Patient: sex F, age 48
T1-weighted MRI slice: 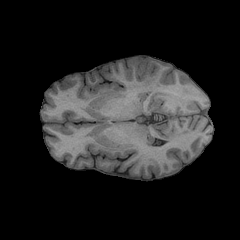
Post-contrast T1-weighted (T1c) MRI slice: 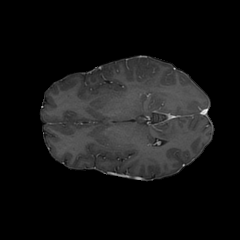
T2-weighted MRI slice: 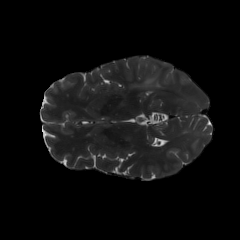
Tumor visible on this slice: yes
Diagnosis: Astrocytoma, IDH-mutant
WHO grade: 3